Field crop: maize
Growth stage: 2
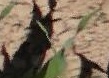
Species: maize